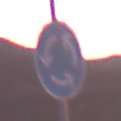
Verkehrszeichen: Kreisverkehr
Umgebung: Outdoor, Nature
Tageszeit: Dawn
Wetter: PartlyCloudy
Licht: Natural
Jahreszeit: NotSpecified
Kontrast: MediumContrast